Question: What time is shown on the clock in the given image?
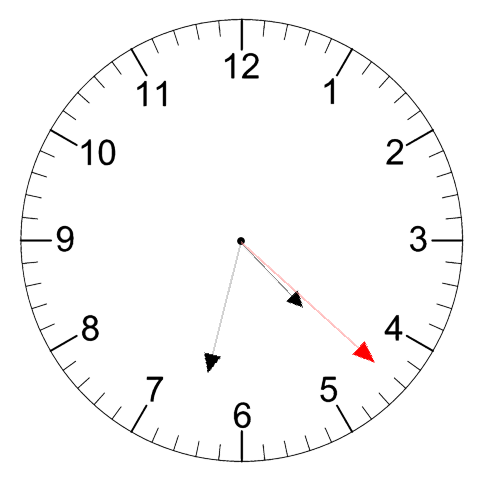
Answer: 04:32:22